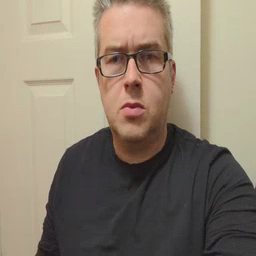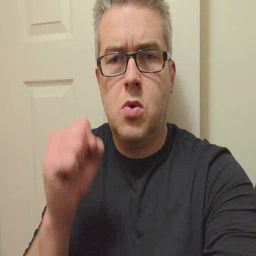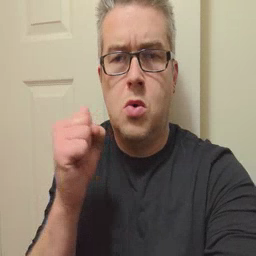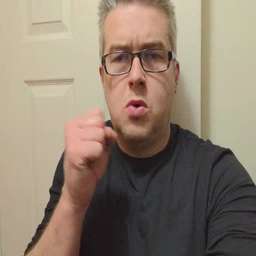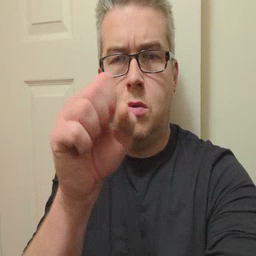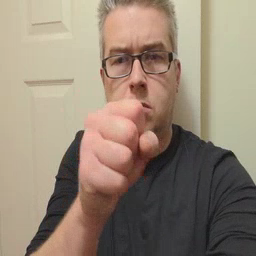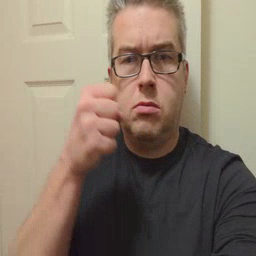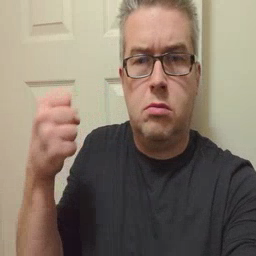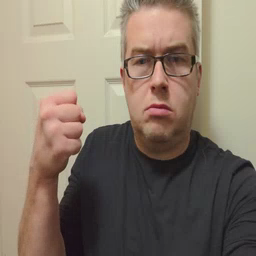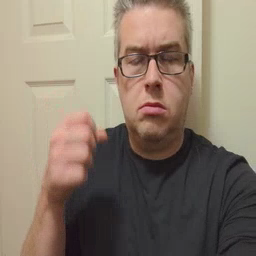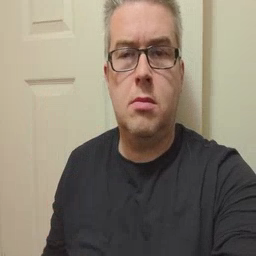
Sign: refrigerator